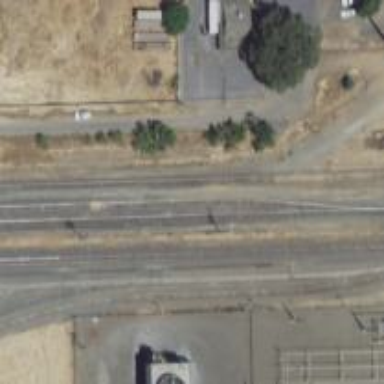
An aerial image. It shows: Railway siding with rails.